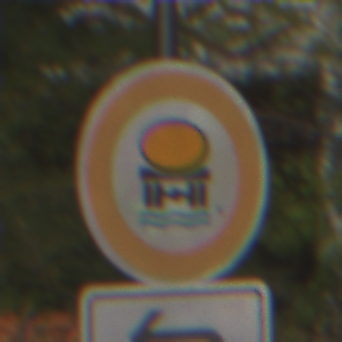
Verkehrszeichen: VerbotFahrzeugeWassergefaehrdenderLadung
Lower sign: RichtungsangabeDurchPfeile2
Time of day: MorningAfternoon
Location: Outdoor (Nature)
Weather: Clear
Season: Summer
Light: Natural